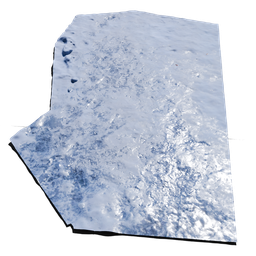
Label: nature